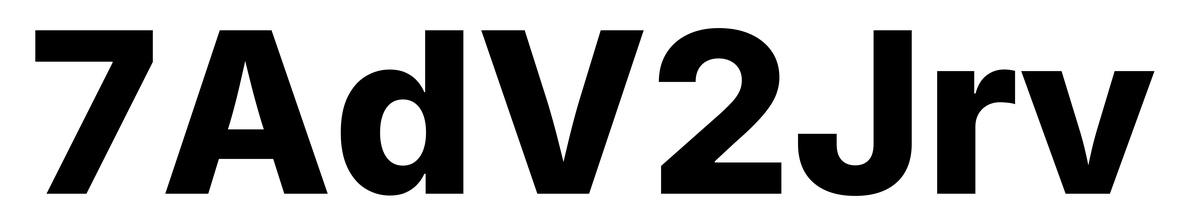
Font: Inter_ExtraBold